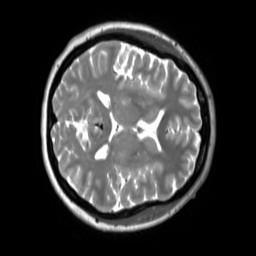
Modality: T2w
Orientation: axial
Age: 48
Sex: female
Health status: ill
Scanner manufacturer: siemens
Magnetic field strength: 3 T
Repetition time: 2.8 s
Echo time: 0.326 s